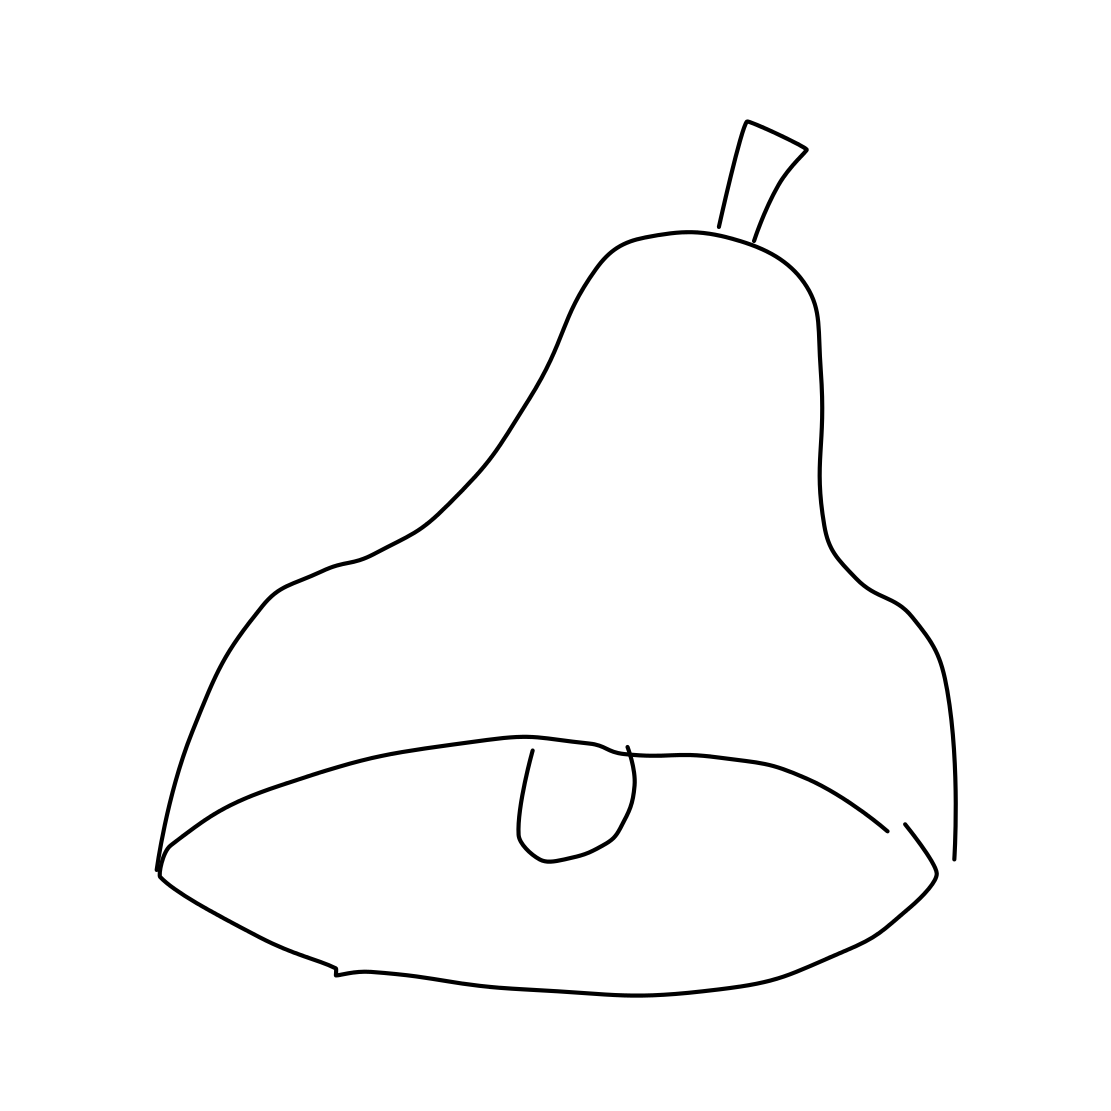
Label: bell